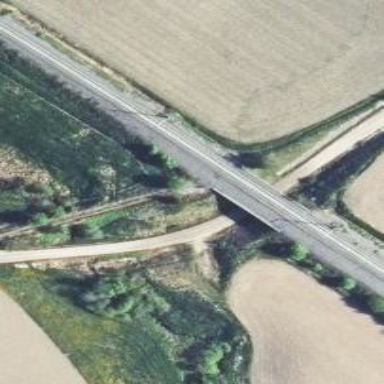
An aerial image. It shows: Bridge over railway with continuous electrified contact line.